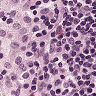
Metastatic tissue present: no